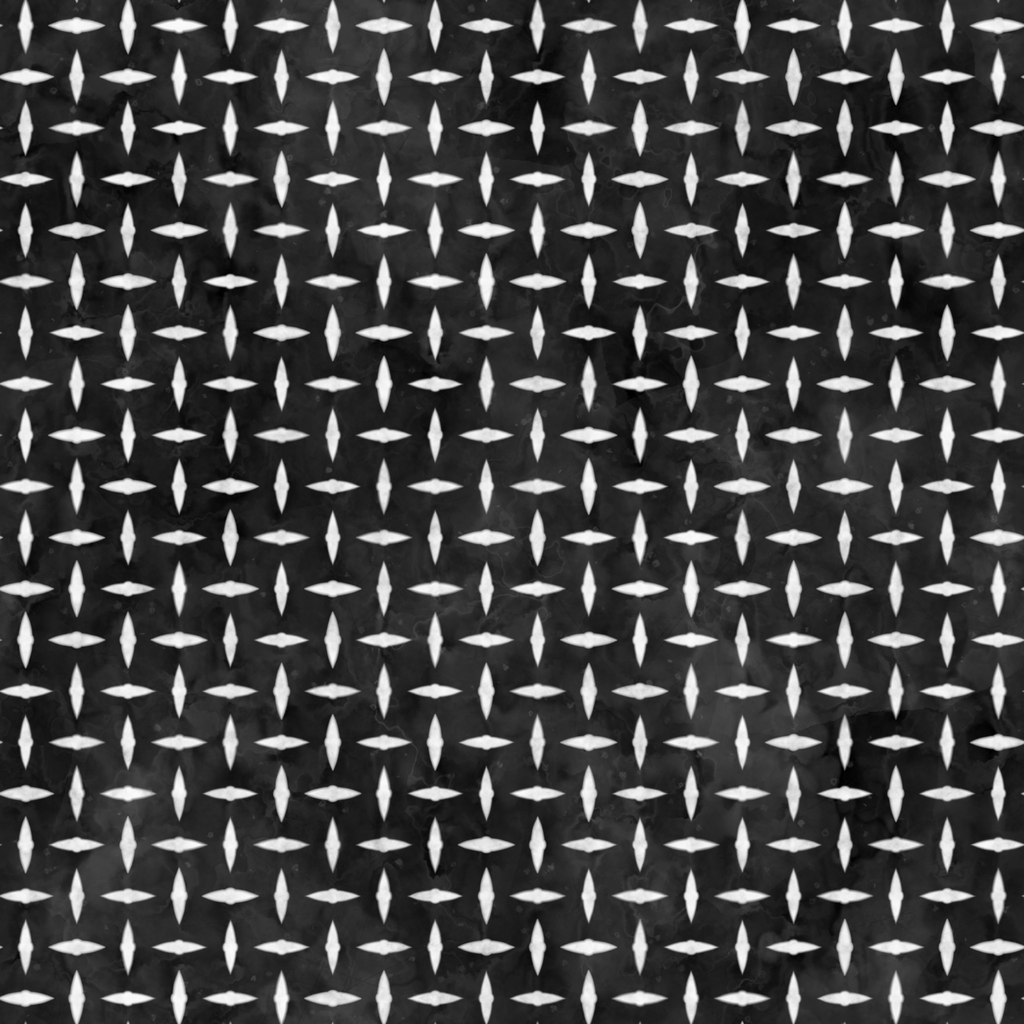
Texture map type: Displacement